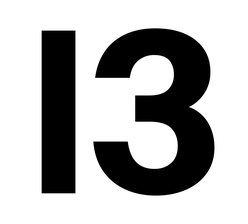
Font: InstrumentSans_Bold